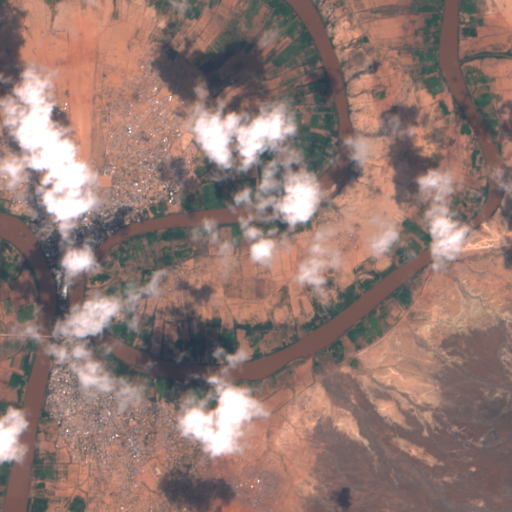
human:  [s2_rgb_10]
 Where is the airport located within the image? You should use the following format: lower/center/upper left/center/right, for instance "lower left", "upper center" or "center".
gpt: The airport is located in the upper left of the image.
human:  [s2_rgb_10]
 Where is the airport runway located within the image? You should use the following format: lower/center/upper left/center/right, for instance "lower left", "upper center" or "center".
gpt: The airport runway is located in the upper left of the image.
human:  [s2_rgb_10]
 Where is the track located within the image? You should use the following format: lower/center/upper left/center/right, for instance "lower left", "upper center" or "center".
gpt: There is no track in the image.